Question: I know this problem has been presented here in SO and I've tried the solutions but it's still not fixed.
PHP is deleting the session after some time of inactivity (i assume 24 minutes as it's the default and seems to fit the testing).
I have the following code set in all the pages:
'''
ini_set('display_errors', 0);
$sessionCookieExpireTime = <PHONE>;
session_set_cookie_params($sessionCookieExpireTime);
ini_set('session.gc_maxlifetime', $sessionCookieExpireTime);
session_start();
echo ini_get('session.gc_maxlifetime'); //echos <PHONE> as expected
'''
But the session still gets reset after 24 minutes (or so) of inactivity.
phpinfo() return the following output for session:

Any idea why this isn't working? (PHP 5.3.10)
Thanks
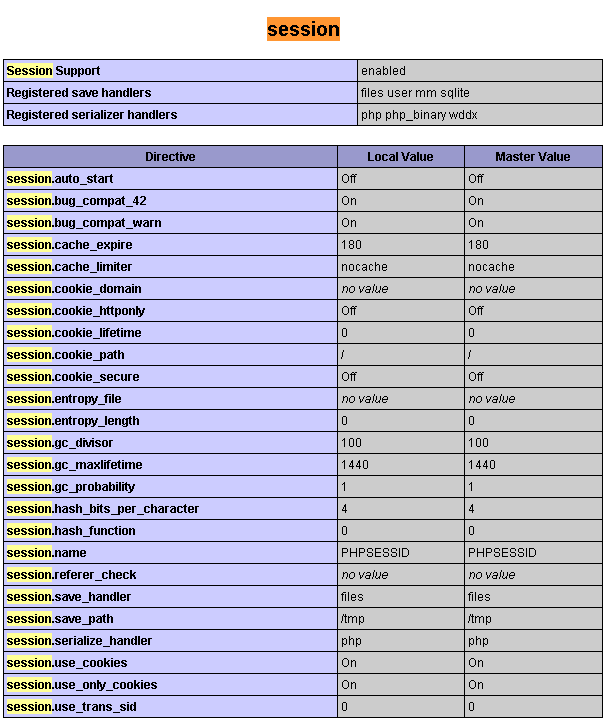
Answer: Although Marc B answer shares some great insight it wasn't working for me. I was pretty sure everything was fine with my script and I had nothing messing with the session in my code.
After an epic struggle I discovered that my problem was actually due to shared hosting environment. From the PHP doc:
> "If different scripts ... share the same place for storing the session
data then the script with the minimum value will [determine the
session timeout]".
After this the problem was quite obvious. Some script (hosted on the same server) was using the default php.ini session.gc_maxlifetime and that was resetting my sessions.
The solution was to create a folder under the root of my hosting (make sure it's not web accessible), set the right permissions to it and then use session.save_path to tell php where to store my sessions. Something like:
'''
ini_set("session.gc_maxlifetime","21600"); // 6 hours
ini_set("session.save_path", "/your_home/your_sessions/");
session_start();
'''
This website provided great insight: <URL>
So if you come accross this issue make sure you follow Marc B recommendations and if that doesn't work try this out.
Best wishes!!